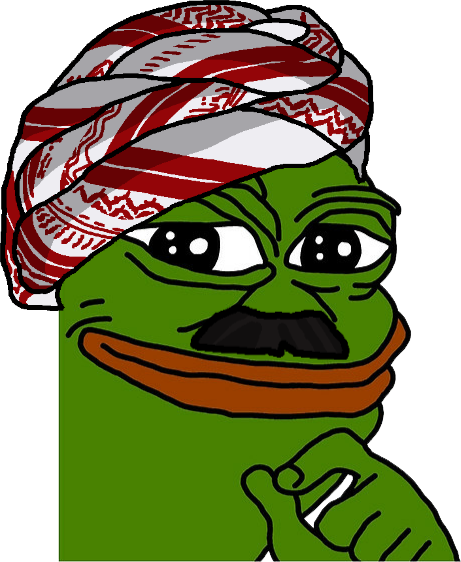
Label: 5_Pepe